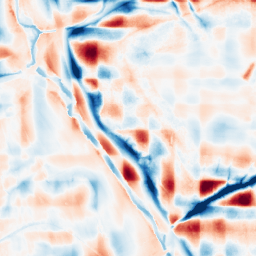
Category: wavelet
Decomposition family: wavelet_reverse_biorthogonal
Decomposition parameters: wavelet: rbio1.3
level: 5
Upsampling method: bspline
Upsampling parameters: scale: 8
Upsampling scale: 8